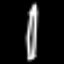
Label: pencil